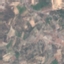
Land use / land cover: PermanentCrop